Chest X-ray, PA view. Patient: 66 years old, sex M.
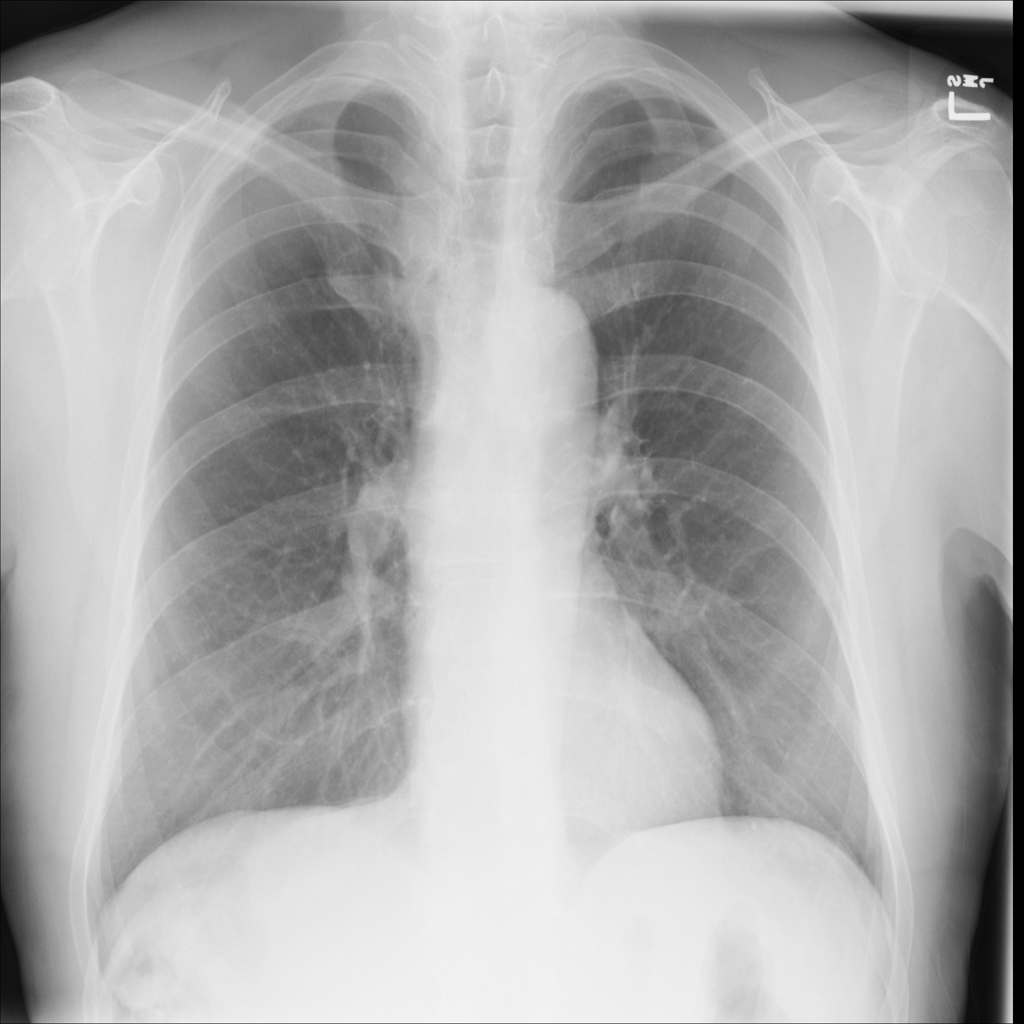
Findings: No Finding